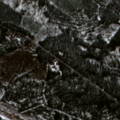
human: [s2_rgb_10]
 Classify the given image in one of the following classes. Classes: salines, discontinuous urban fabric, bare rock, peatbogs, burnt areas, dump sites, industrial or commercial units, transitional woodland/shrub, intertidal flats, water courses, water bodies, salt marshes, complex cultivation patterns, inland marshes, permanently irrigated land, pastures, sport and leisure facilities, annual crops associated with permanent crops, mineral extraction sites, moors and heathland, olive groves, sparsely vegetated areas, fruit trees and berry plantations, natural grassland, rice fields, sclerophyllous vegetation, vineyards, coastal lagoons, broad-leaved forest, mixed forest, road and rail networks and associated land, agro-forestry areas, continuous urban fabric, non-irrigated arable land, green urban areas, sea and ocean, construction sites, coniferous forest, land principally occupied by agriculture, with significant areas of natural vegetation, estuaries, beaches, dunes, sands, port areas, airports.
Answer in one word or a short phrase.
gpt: coniferous forest, mixed forest, transitional woodland/shrub